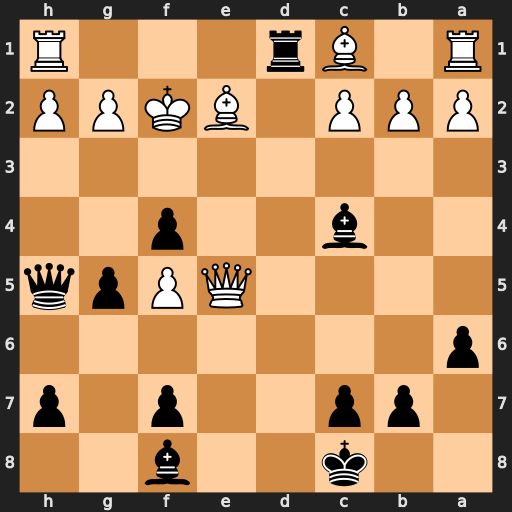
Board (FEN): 2k2b2/1pp2p1p/p7/4QPpq/2b2p2/8/PPP1BKPP/R1Br3R
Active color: b
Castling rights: -
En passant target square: -
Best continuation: Bc5+ Qxc5 Qxe2#